Question: I try to request data from web, then get an array for four times(they are different), and I tried to put these four arrays in a big array.
The problem is the four small arrays is not in the right place in the large array. What I thought is to use this function to make the four little ones in the right position.
Here is my code:
'''
for i in 0..<4{
Alamofire.request(homeUrl[i], method: .get, parameters: nil, encoding: JSONEncoding.default).responseJSON { (valueGot) in
switch valueGot.result.isSuccess{
case true:
let dataDict = valueGot.result.value as! NSDictionary
let interestDict = dataDict["interest"] as! NSDictionary
let issuesArray = interestDict["issues"] as! NSArray
let todayDict = issuesArray[0] as! NSDictionary
let articlesArray = todayDict["articles"] as! NSArray
self.nsmArray.removeAllObjects()
for oneDict in articlesArray{
let model:ArticleModel = Mapper<ArticleModel>().map(JSON: oneDict as! [String:Any])!
if model.cover != nil{
self.nsmArray.add(model)
}
}
self.nsmArray.add(i)
self.collectionNSMArray.add(self.nsmArray.mutableCopy()
self.allCollectionView?.reloadData()
case false:
print(valueGot.error ?? "404")
}
}
} //forXun Huan Jie Shu
'''
Here's the error:
'''
collectionNSMArray.sort { (s1:NSMutableArray, s2:NSMutableArray) -> Bool in
return s1.lastObject < s2.lastObject
}
'''

Here's the model I did:
'''
class ArticleModel: Mappable {
var title:String?
var snippet:String?
var cover:String?
var tags:[TagsType]?
var webUrl:String?
var appName:String?
var appIcon:String?
required init?(map: Map) {
mapping(map: map)
}
func mapping(map: Map) {
title <- map["title"]
snippet <- map["snippet"]
cover <- map["cover"]
tags <- map["tags"]
webUrl <- map["webUrl"]
appName <- map["appName"]
appIcon <- map["appIcon"]
}
}
class TagsType: Mappable {
var name:String?
required init?(map: Map) {
mapping(map: map)
}
func mapping(map: Map) {
name <- map["name"]
}
}
'''
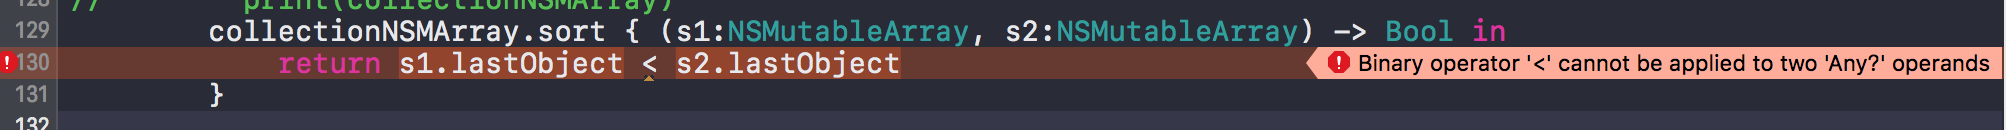
Answer: You are getting the error, 'Binary operator '<' cannot be applied to two 'Any?' operands' because you are trying to compare two values that '<' does not know how to compare.
- '<'- 'Any?'
You may consider casting 's1.lastObject' and 's2.lastObject' to something such as an number so that they can be compared.